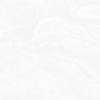
Label: not_dusty